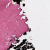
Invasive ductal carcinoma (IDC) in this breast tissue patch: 0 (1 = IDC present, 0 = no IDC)